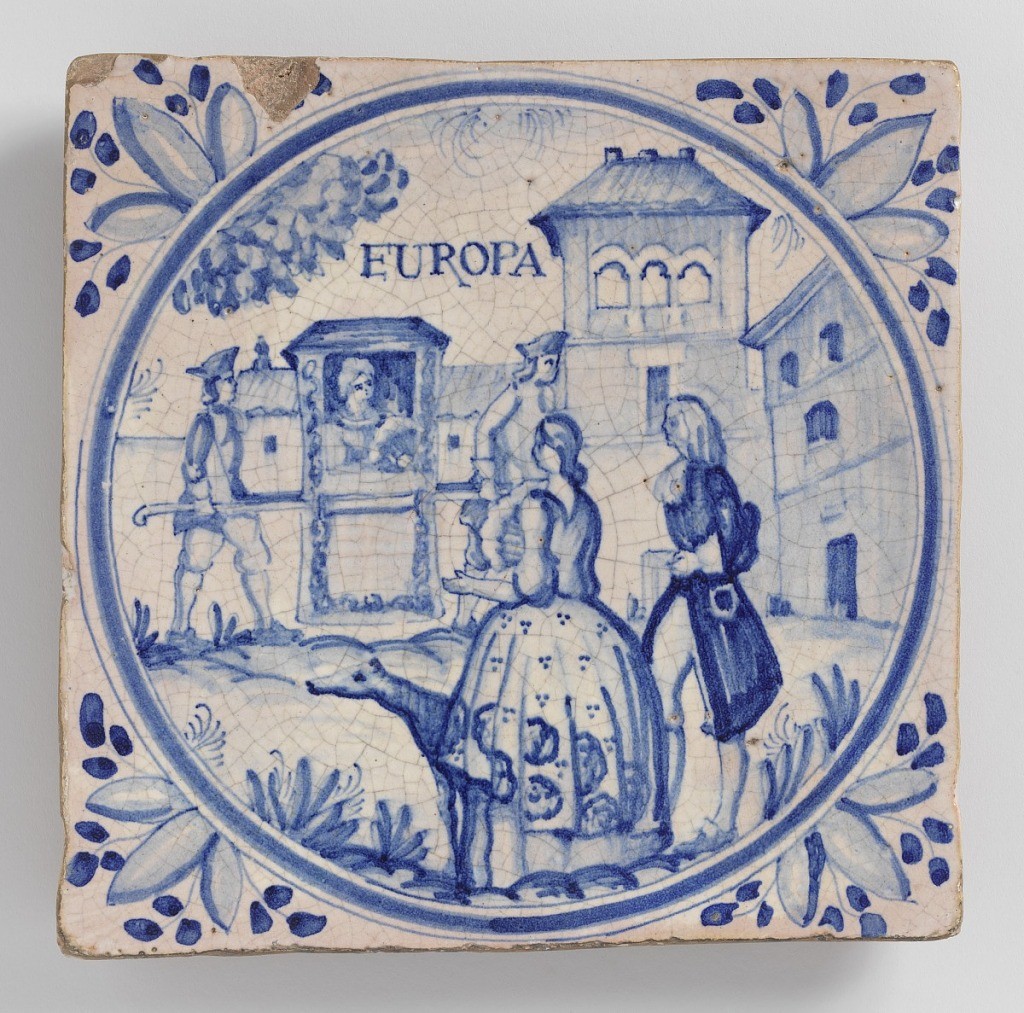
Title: Allegories of the Four Continents
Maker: Jacques Le Moyne
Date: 18th century
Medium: Tin-glazed earthenware
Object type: Tiles
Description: Group of four tiles, square, with blue underglaze decoration on buff ground, each with name of one of the four continents, and corresponding allegory and attributes within a circular medallion: -72a, "Asia," showing turbaned figure riding in a howdah on back of an elephant, with two attendants; birds in foreground, turreted architecture in background; -72b, "Europa," showing a lady, cavalier and dog in foreground, watching woman in a sedan chair carried by two men; European style buildings in background; -72c, "Africa" with a turbaned man and woman, with attendant holding parasol, with the attributes of monkey, ostrich and camel; -72d, "America" showing an Indian in feather skirt and headdress, carried on a litter by five similarly but less ornately dressed Indians, and attended by one holding a fan; at left a conquistador on horseback, and a cockatoo on a branch; in right background, a sailing ship.